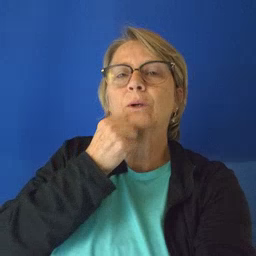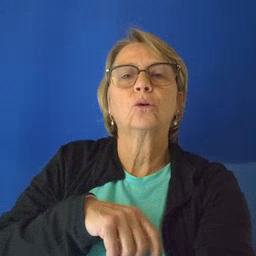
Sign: underwear